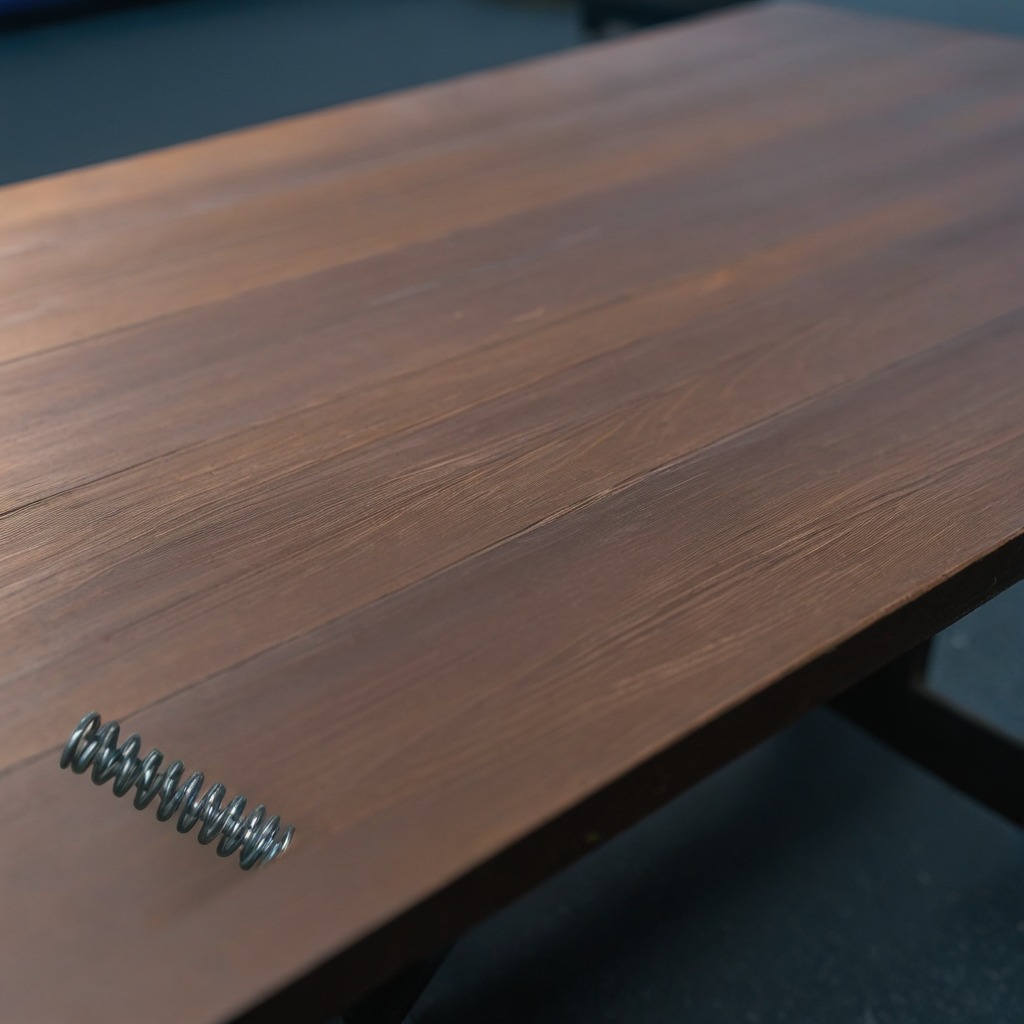
A coiled metal spring is lying on the table.